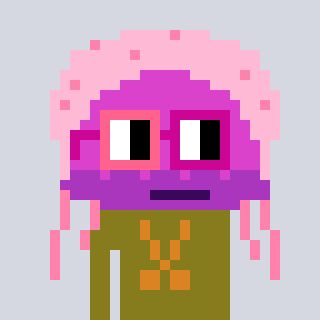
a pixel art character with square pink and red glasses, a jellyfish-shaped head and a gunk-colored body on a cool background